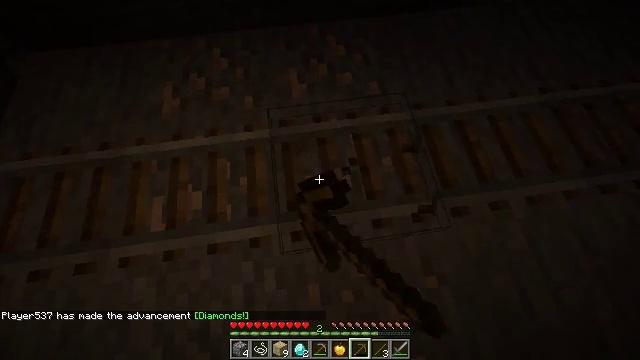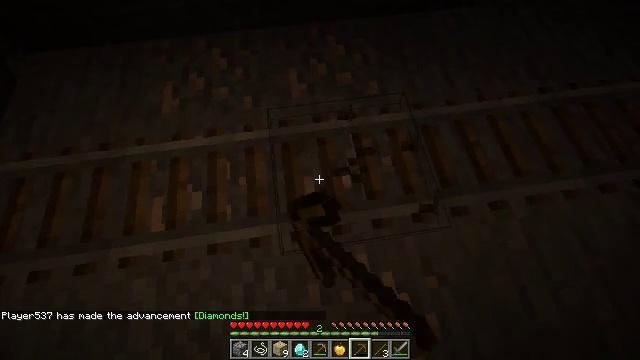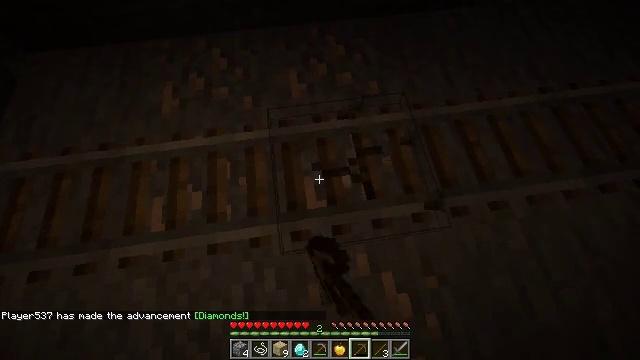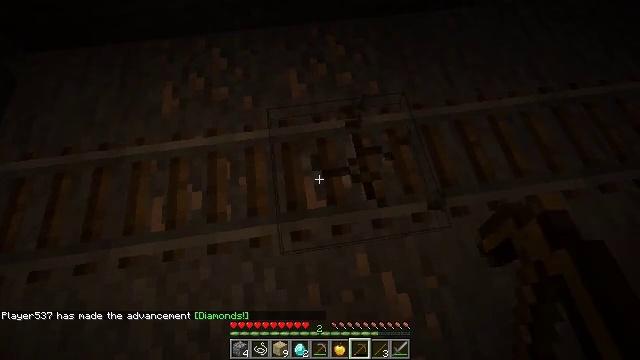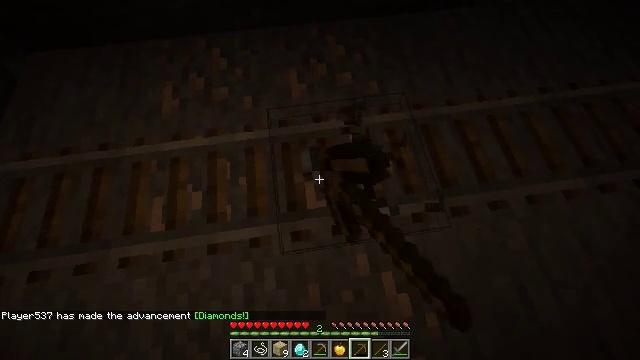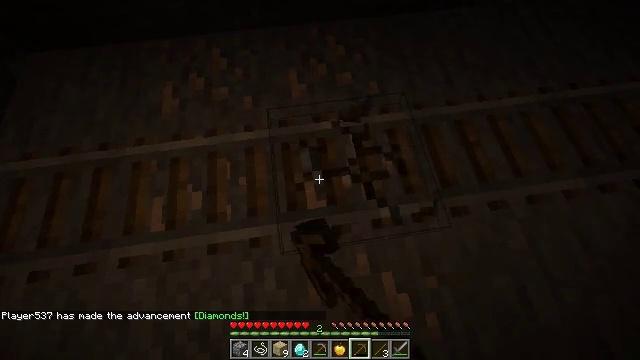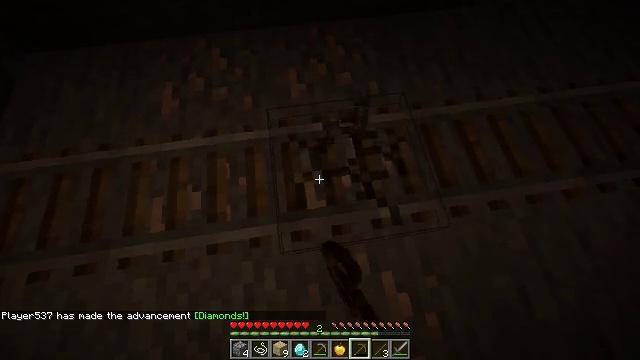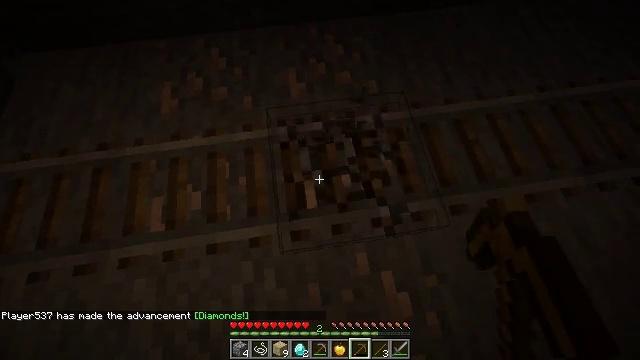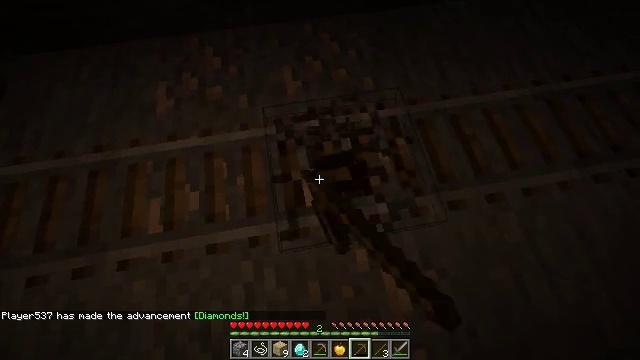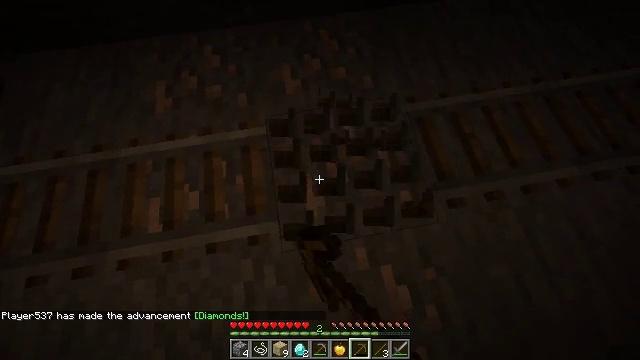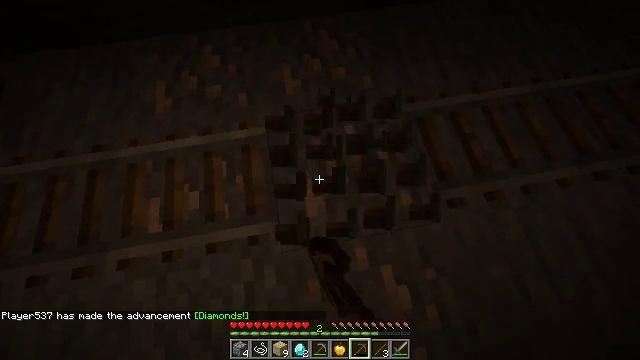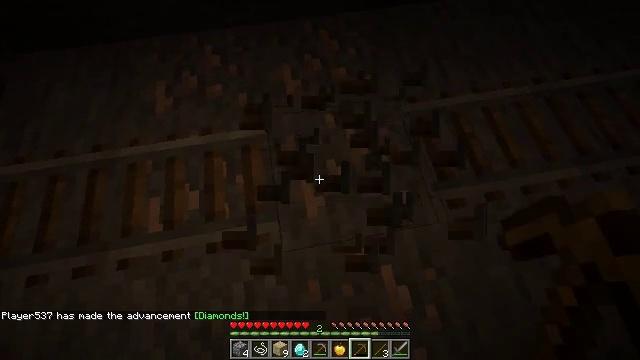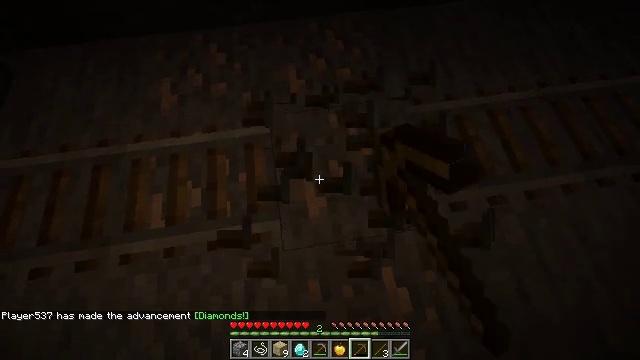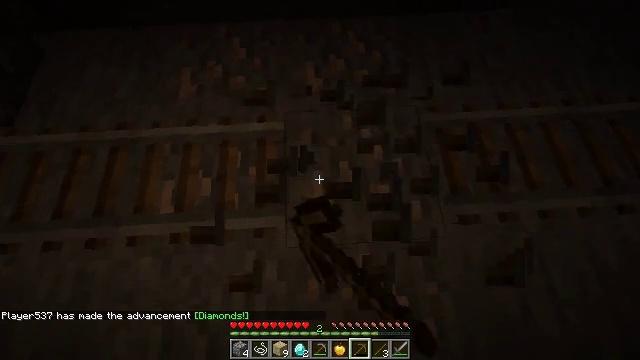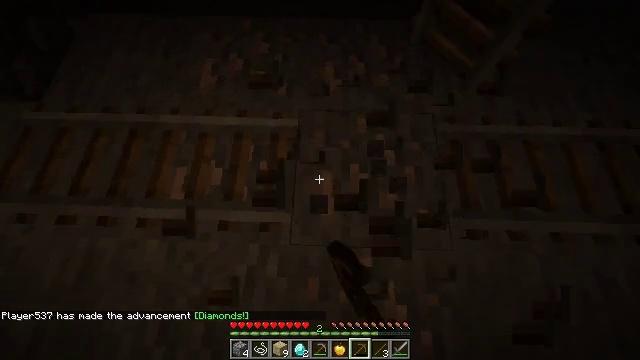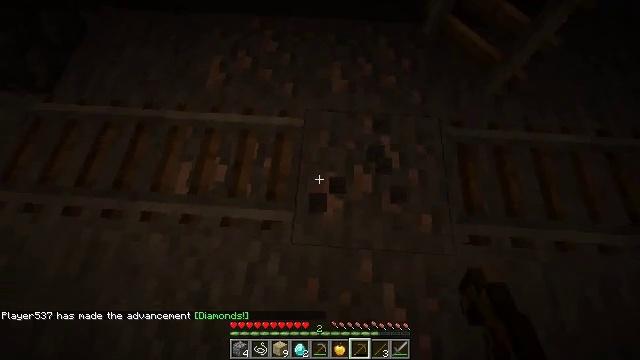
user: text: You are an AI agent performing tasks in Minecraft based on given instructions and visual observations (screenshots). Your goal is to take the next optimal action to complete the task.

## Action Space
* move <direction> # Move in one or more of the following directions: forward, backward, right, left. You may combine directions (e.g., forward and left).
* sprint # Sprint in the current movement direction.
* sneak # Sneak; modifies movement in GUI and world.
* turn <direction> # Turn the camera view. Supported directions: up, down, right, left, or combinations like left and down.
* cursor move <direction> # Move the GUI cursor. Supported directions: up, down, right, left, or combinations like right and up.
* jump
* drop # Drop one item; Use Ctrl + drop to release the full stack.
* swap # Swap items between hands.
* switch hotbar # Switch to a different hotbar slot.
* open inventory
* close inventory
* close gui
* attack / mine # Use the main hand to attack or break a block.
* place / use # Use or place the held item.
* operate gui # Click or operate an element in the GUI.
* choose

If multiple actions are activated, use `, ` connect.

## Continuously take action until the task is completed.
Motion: motion action
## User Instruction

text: Recycle the rail from an abandoned track.
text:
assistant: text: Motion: attack / mine
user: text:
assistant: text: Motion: attack / mine
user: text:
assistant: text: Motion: attack / mine
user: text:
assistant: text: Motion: attack / mine
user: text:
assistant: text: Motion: attack / mine
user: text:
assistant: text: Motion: attack / mine
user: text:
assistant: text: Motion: attack / mine
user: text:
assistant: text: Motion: turn right, attack / mine
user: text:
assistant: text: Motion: attack / mine
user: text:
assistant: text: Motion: attack / mine
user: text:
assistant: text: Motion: attack / mine
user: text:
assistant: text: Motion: turn left, attack / mine
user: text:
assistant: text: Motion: turn left, attack / mine
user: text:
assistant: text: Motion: turn left, attack / mine
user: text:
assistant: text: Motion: turn left, attack / mine
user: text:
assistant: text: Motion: move forward, turn left, attack / mine
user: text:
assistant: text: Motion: move forward, turn left, attack / mine
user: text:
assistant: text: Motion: move forward, turn left, attack / mine
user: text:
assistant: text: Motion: turn left, attack / mine
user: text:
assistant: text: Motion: attack / mine
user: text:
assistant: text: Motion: attack / mine
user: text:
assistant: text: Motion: attack / mine
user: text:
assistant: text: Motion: attack / mine
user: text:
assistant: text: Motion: attack / mine
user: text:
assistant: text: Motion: attack / mine
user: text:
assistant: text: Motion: turn left and down, attack / mine
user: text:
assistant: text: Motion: turn left and down, attack / mine
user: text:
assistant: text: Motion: attack / mine
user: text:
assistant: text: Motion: attack / mine
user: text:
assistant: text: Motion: attack / mine